Interaction volume radius: 5 \u00c5
Interaction volume height: 25 \u00c5
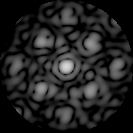
Disorder parameter: 0.4704